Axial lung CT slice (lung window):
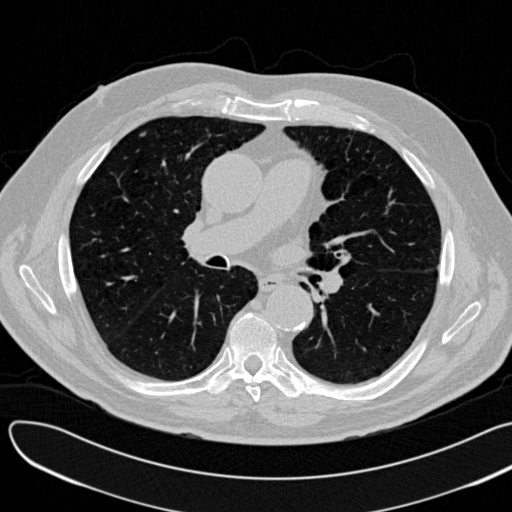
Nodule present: no